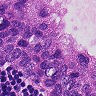
Metastatic tissue present: yes